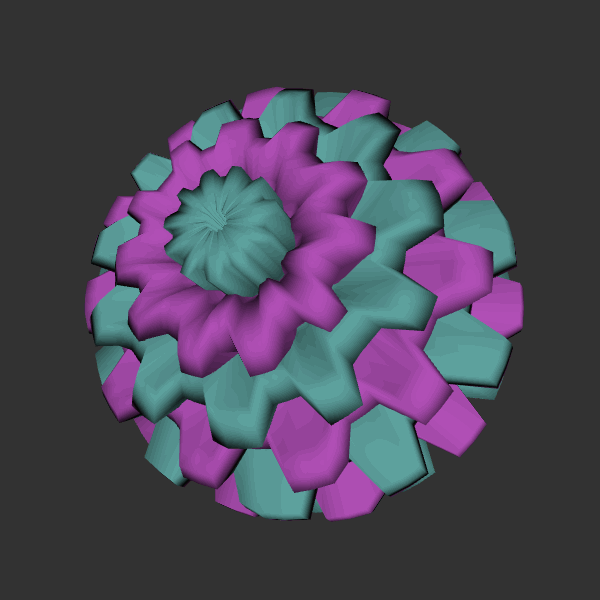
Background: dark